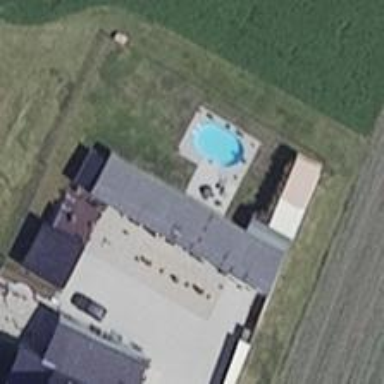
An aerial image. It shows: Swimming pool located in leisure land.